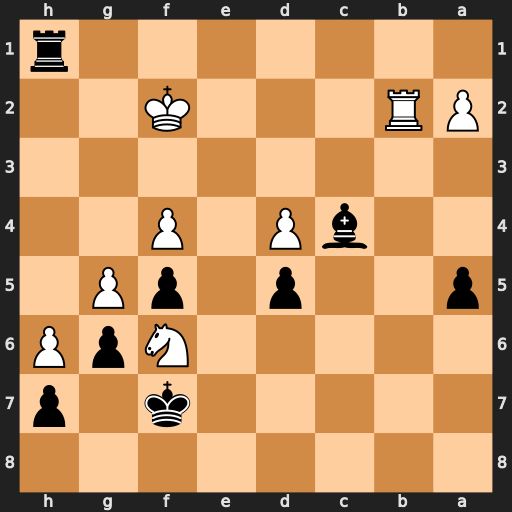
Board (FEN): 8/5k1p/5NpP/p2p1pP1/2bP1P2/8/PR3K2/7r
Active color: b
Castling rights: -
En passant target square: -
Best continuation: Rh2+ Kg1 Rxb2